Field crop: maize
Growth stage: 2
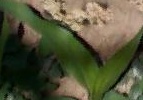
Species: maize